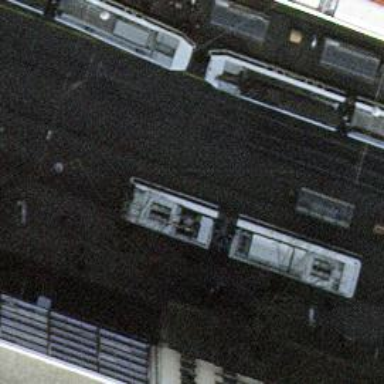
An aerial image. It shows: Bus stop for trolleybuses with designated stop position.